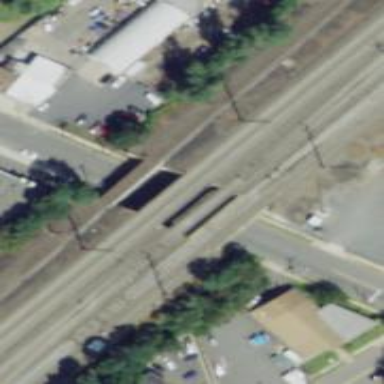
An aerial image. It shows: Railway bridge with electrified contact lines.